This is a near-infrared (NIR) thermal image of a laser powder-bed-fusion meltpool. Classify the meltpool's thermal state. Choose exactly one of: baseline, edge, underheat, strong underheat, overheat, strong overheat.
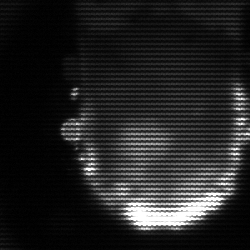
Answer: baseline